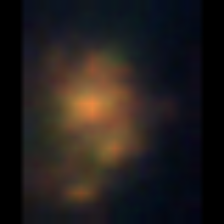
Taxon: Unknown_detritus
Group: Unknown